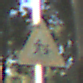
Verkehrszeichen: KinderLinks
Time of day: MorningAfternoon
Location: Outdoor (Nature)
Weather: Clear
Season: NotSpecified
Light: Natural